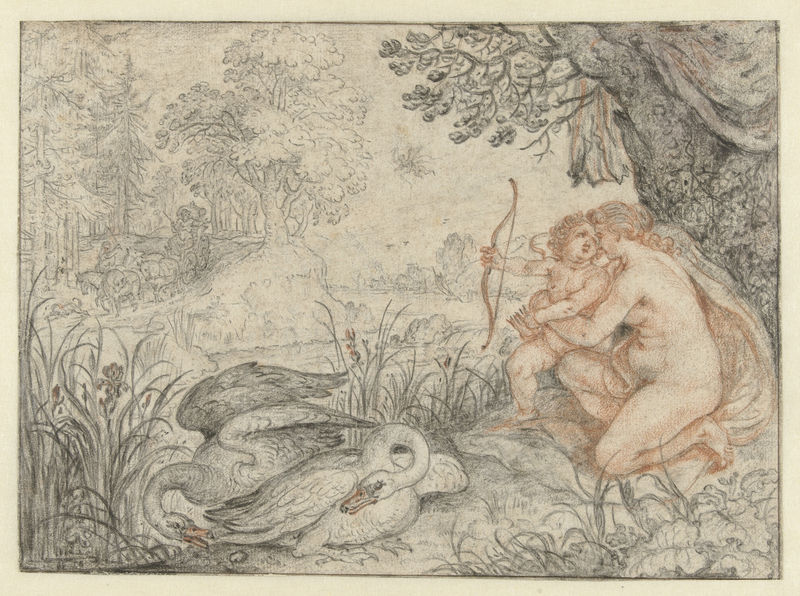
Titel: Venus vraagt Cupido zijn pijlen op Pluto af te schieten
Künstler: Roelant Savery
Standort: Amsterdam
Institution: Rijksmuseum
Schlagwörter: engel, leinwand, bemalung, müll, ganz, hurensohn, bastrd, hunde sohnn